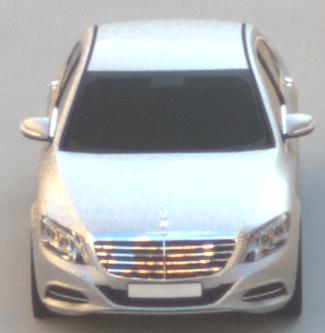
Make: Mercedes-Benz
Model: S 400 HYBRID
Detailed model: S-Class (222) Limousine
Model produced from: 2013/05
Model produced until: 2015/04
Doors: 4
Color: white
Road condition: dry road
Daytime: morning or afternoon
Contrast: low contrast